Current action and preconditions to check: path_clear

Your task: For each precondition in the list above, predict whether it will hold at this action.

Consider the current scene as observed from the mobile robot's camera, and analyze the predicted future states of all dynamic agents (e.g., people, animals, vehicles, or any moving entities) within the NEXT SECOND.

IMPORTANT: Only answer "very likely" if you are absolutely certain—based on strong, clear evidence—that a dynamic agent will violate the precondition in the predicted future state. Do NOT answer "very likely" for unlikely, ambiguous, or low-probability risks.

Ask yourself for each precondition: Is there a high probability, with clear and convincing evidence, that the predicted future states of any dynamic agent will interfere with the predicted future state of the currently executing action within the NEXT SECOND, causing that precondition to fail?

Assess the risk level based on these predictions. Use "likely" or "very likely" if motions create a clear risk of interference.

Use "neutral" or "improbable" if agents are nearby but their predicted paths are clearly diverging or non-conflicting.

Failure Risk Categories: "very improbable", "improbable", "neutral", "likely", "very likely"

Answer Format: Output ONLY the probability_of_failure value from these categories: "very improbable", "improbable", "neutral", "likely", "very likely"

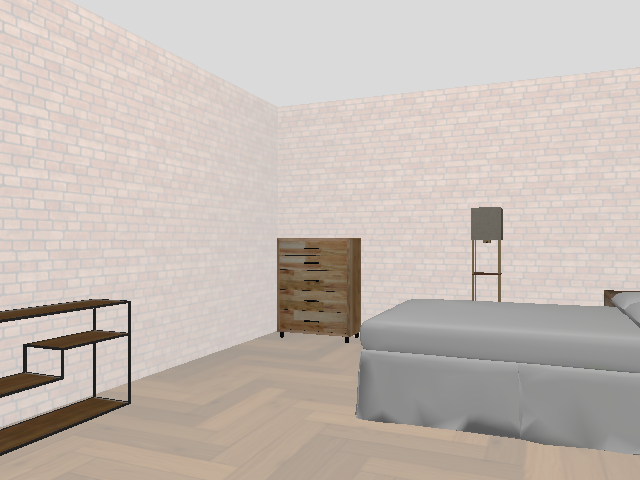

Answer: very improbable